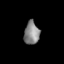
Tissue: skin
Cell type: Epithelial cells
Senescence score: 0.2853
Nuclear area (px): 344
Mean DAPI intensity: 133.837